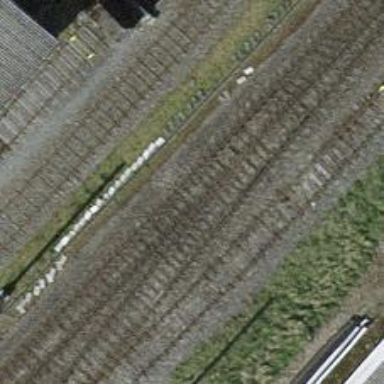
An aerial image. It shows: Single railway track with electrification through contact line.